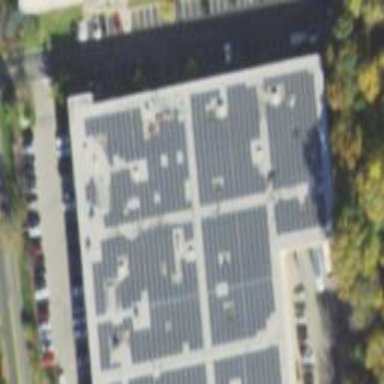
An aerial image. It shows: Building with flat roof.